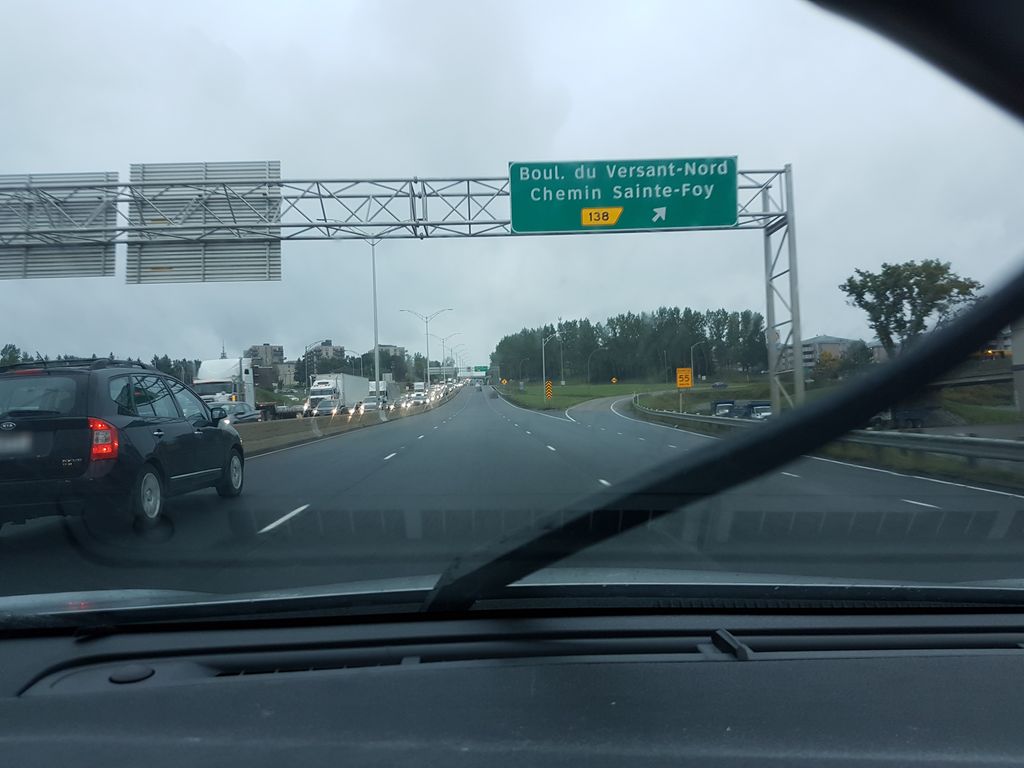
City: quebec_city